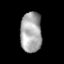
Tissue: lung
Cell type: T cells
Senescence score: 0.1687
Nuclear area (px): 842
Mean DAPI intensity: 167.926